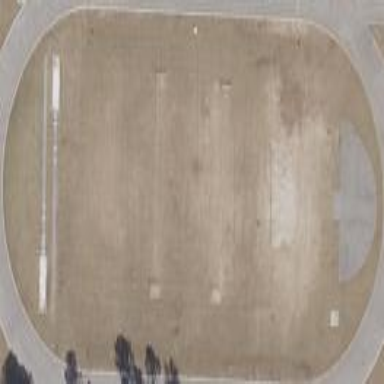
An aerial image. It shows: Soccer pitch for leisureland activities.